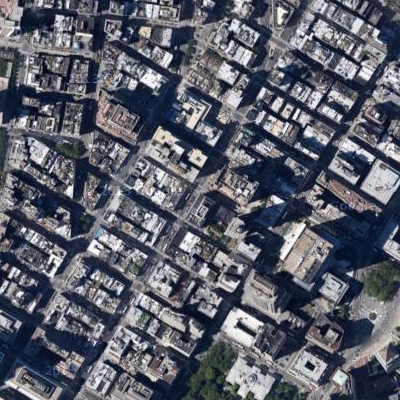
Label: cIndustry